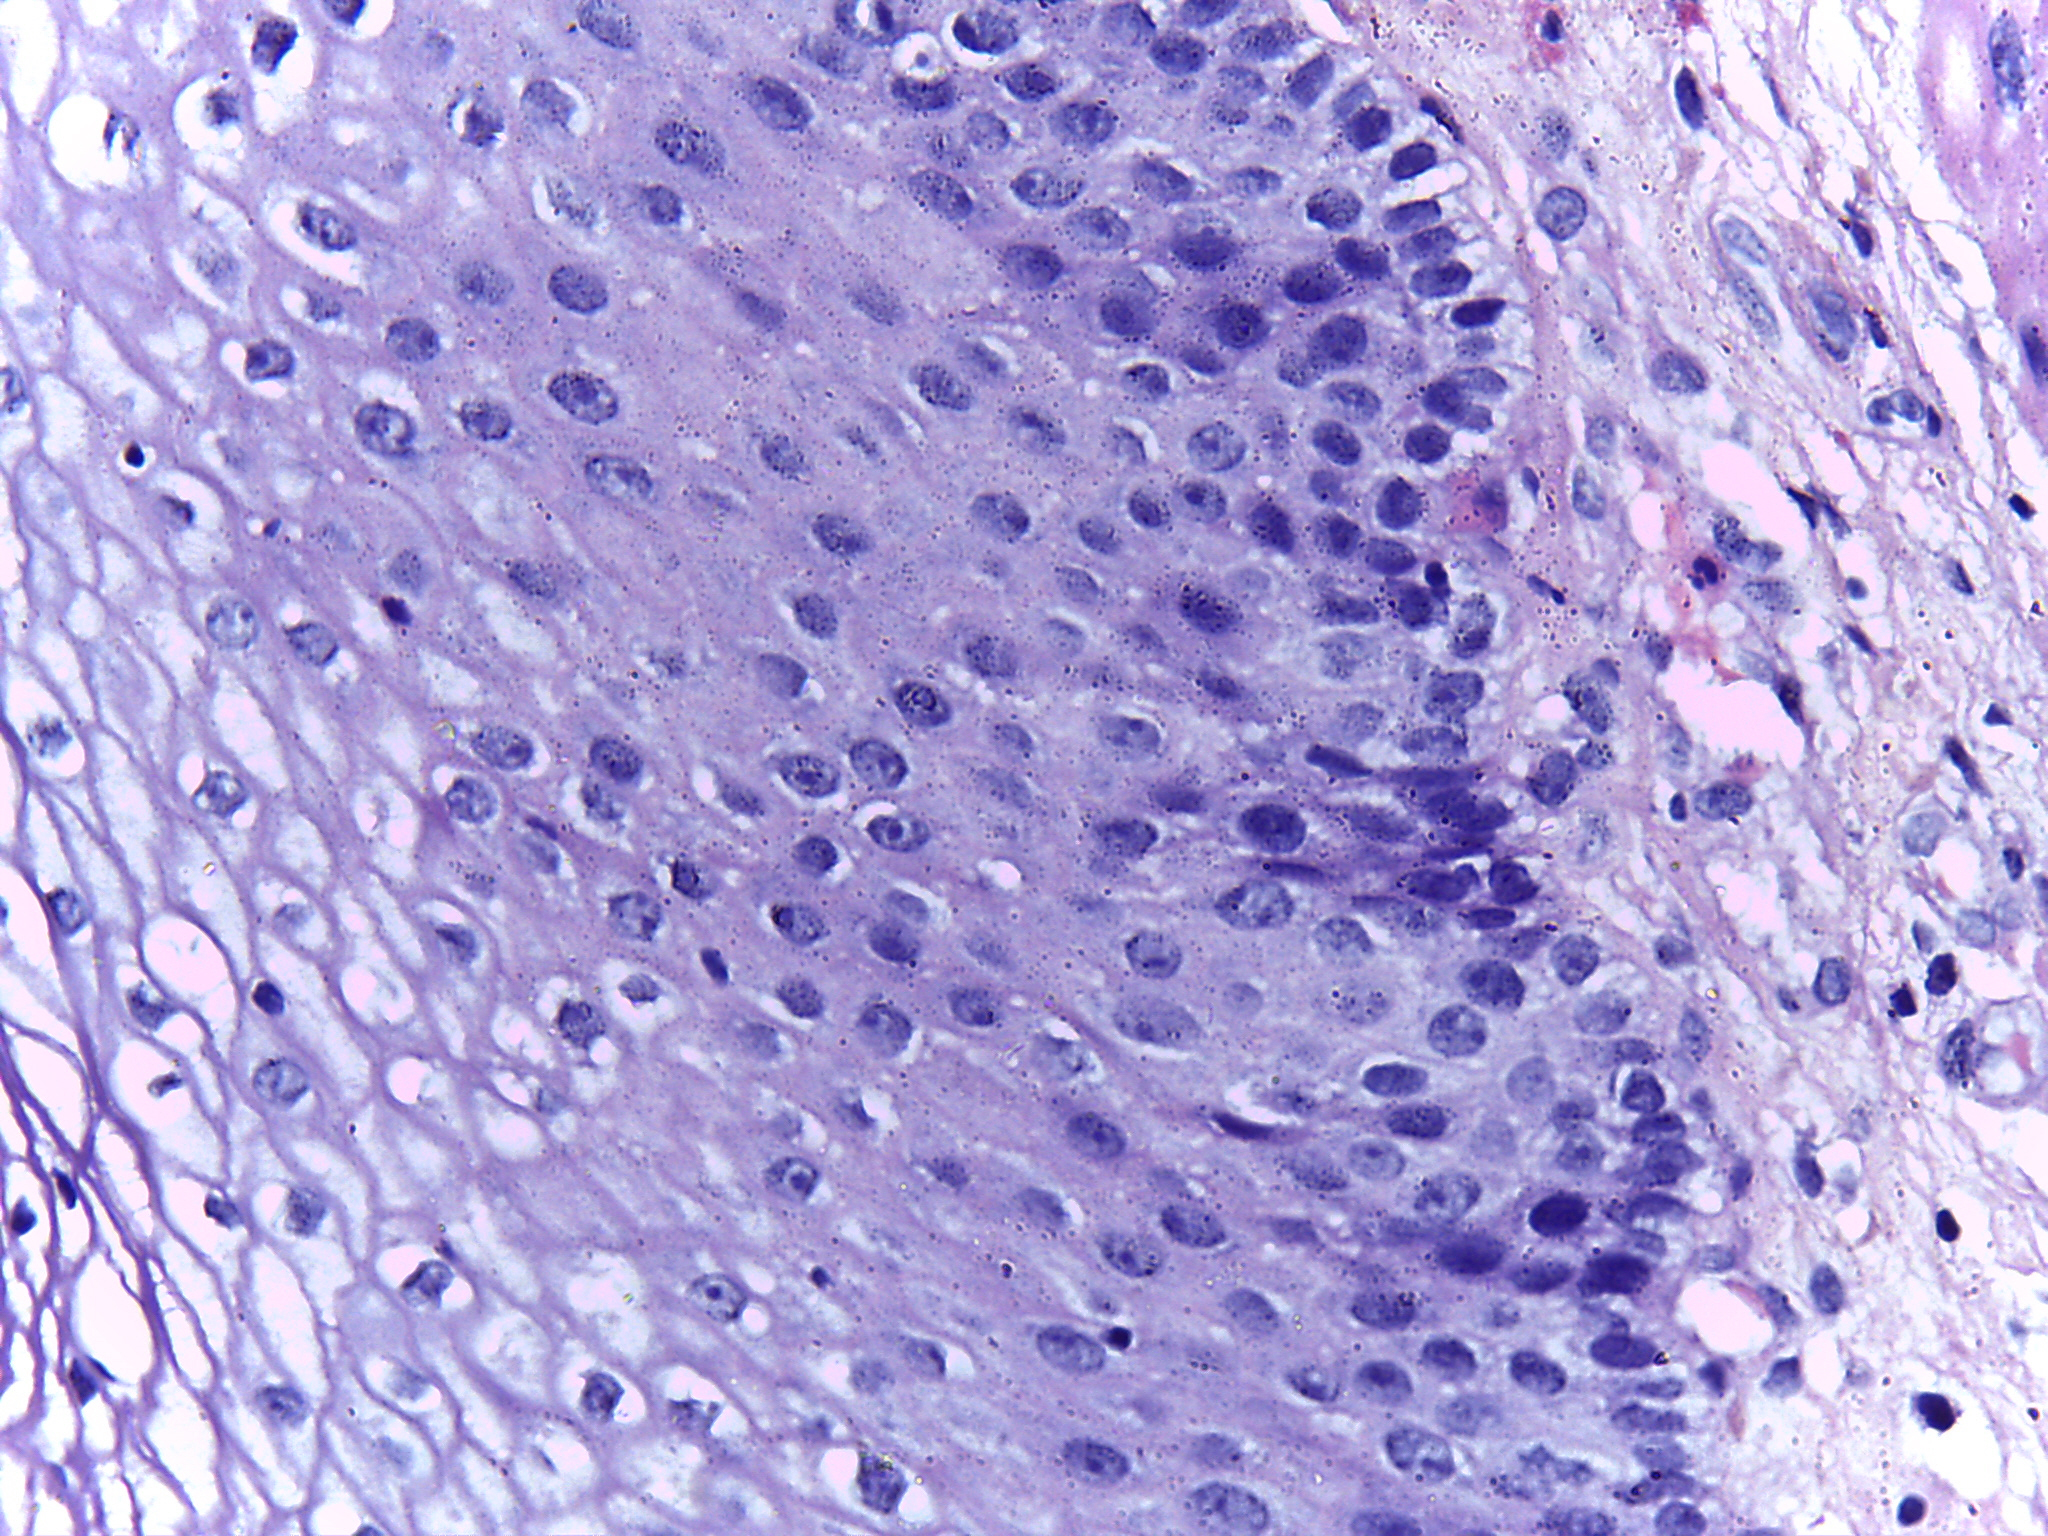
Diagnosis: Normal